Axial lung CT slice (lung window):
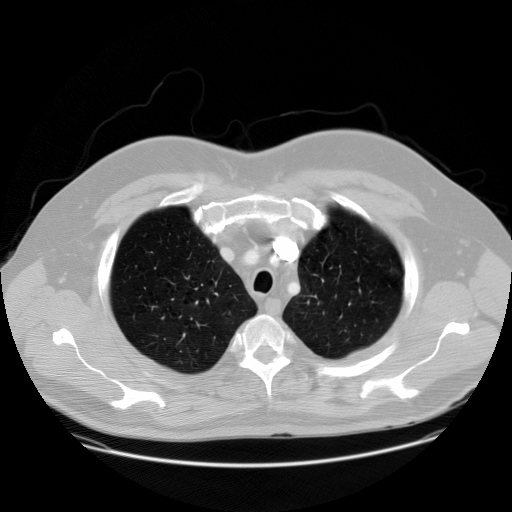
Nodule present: no